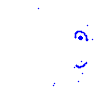
Particle: electron